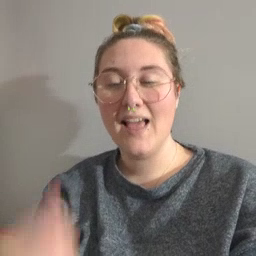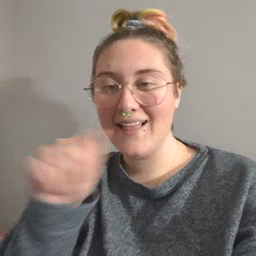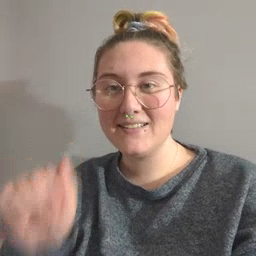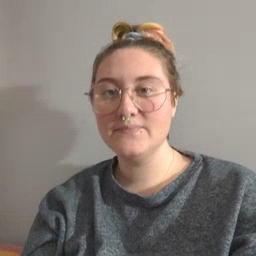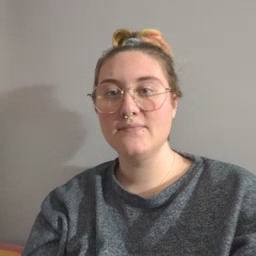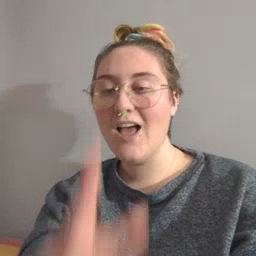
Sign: any